Question: I am trying to make a box but when clicked a list item it drops down then returns when clicked. I have done this many times before but for some reason Jquery is adding display:none;
'''
$('li.item-162').toggle(function(){
$('.login').animate({
top: '27px'
}, 1000);
},function() {
$('.login').animate({
top: '-212px'
}, 1000);
});
$(".li.item-162").show();
'''
And in firebug my code shows

You can see it live here..
<URL>
Any ideas why this is happening, I guess its my Tuesday morning blues :(
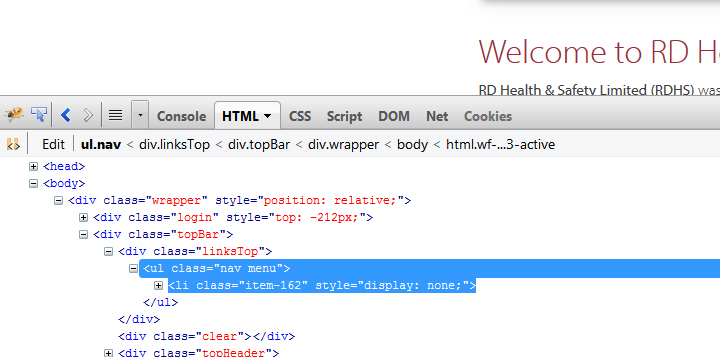
Answer: The way you intend to use the <URL> function is since and has been in .
<URL>:
> .toggle() Bind two or more handlers to the matched elements, to be executed on alternate clicks.
This is reasoned in <URL>:
> This is the "click an element to run the specified functions" signature of .toggle(). It should not be confused with the "change the visibility of an element" of .toggle() which is not deprecated. The former is being removed to reduce confusion and improve the potential for modularity in the library. The jQuery Migrate plugin can be used to restore the functionality.
Nevertheless <URL>:
'''
$.fn.toggleClick = function(){
var methods = arguments, // store the passed arguments for future reference
count = methods.length; // cache the number of methods
//use return this to maintain jQuery chainability
return this.each(function(i, item){
// for each element you bind to
var index = 0; // create a local counter for that element
$(item).click(function(){ // bind a click handler to that element
return methods[index++ % count].apply(this,arguments); // that when called will apply the 'index'th method to that element
// the index % count means that we constrain our iterator between 0 and (count-1)
});
});
};
'''
You can simply use it like this:
'''
$('selector').toggleClick(function1, function2, [...]);
'''